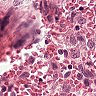
Metastatic tissue present: no